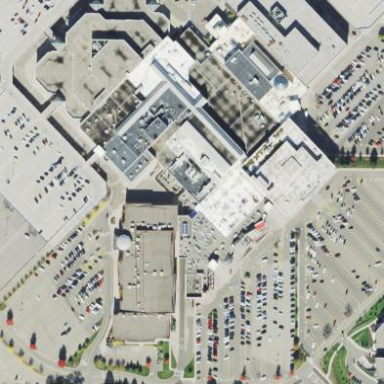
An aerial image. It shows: Retail building that is part of mall.